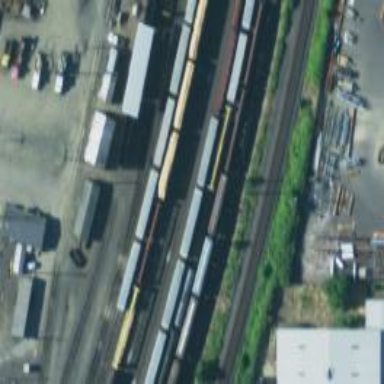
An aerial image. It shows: Railway yard.